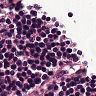
Metastatic tissue present: no